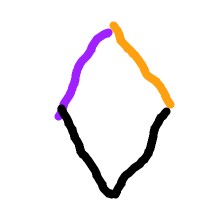
Shape: rhombus